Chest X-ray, AP view. Patient: 49 years old, sex M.
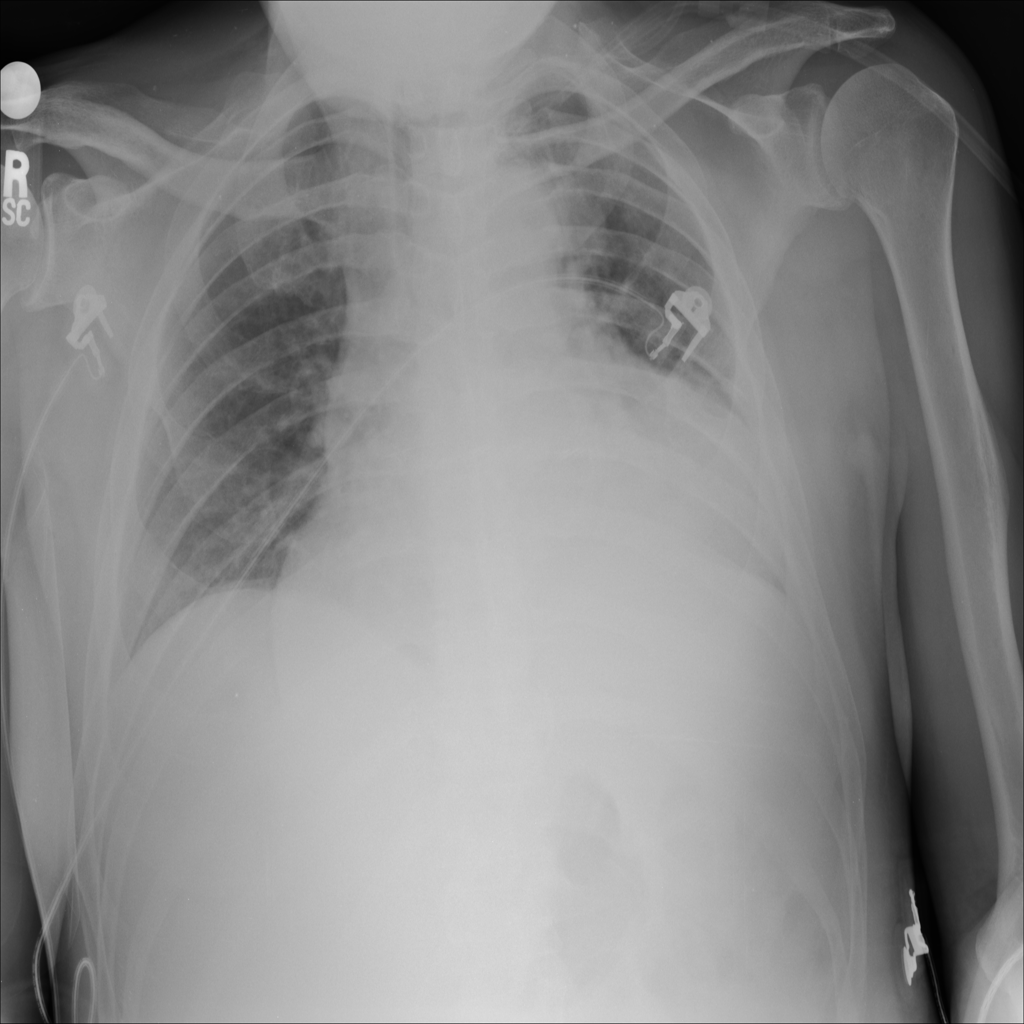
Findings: Nodule